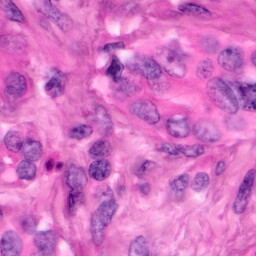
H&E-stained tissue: Pancreatic